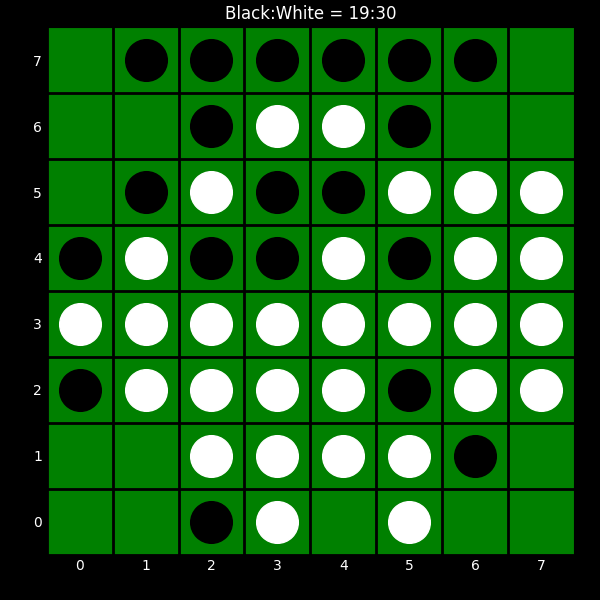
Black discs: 19
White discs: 30